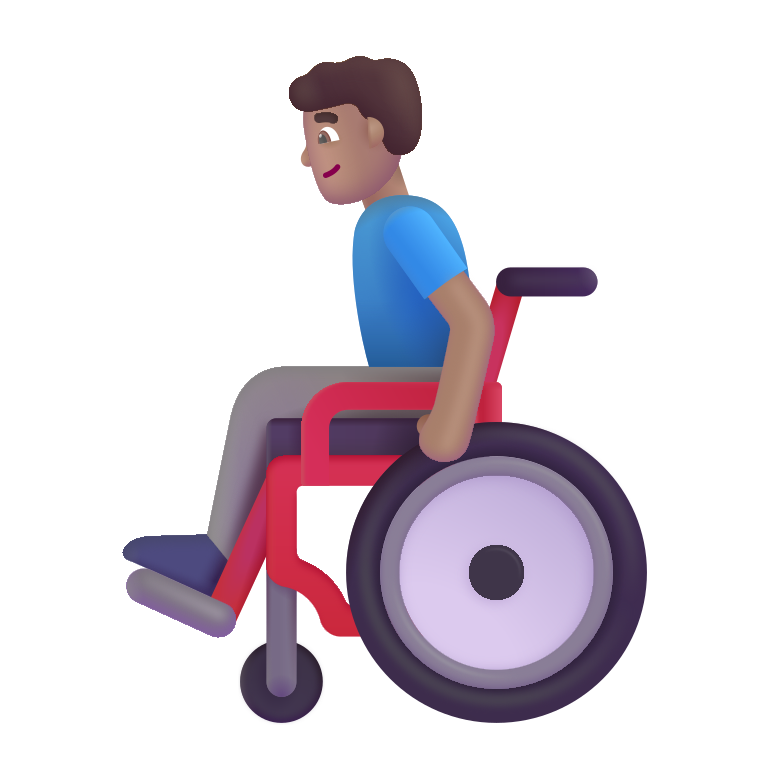
man in manual wheelchair color